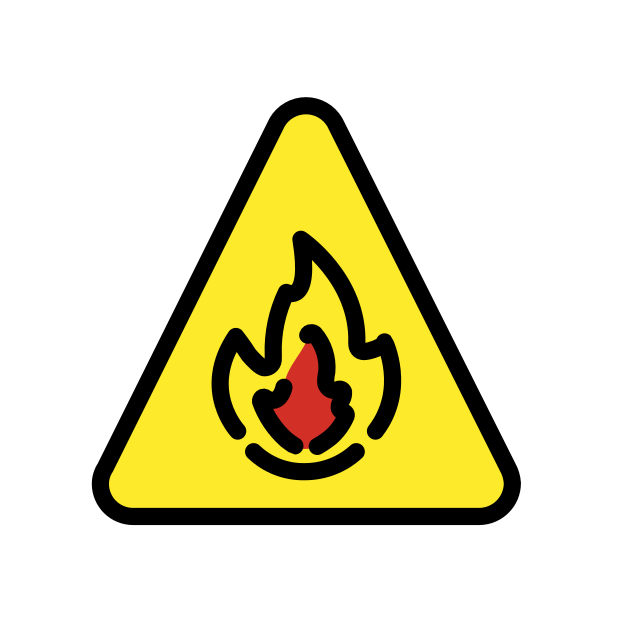
warning fire